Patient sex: M
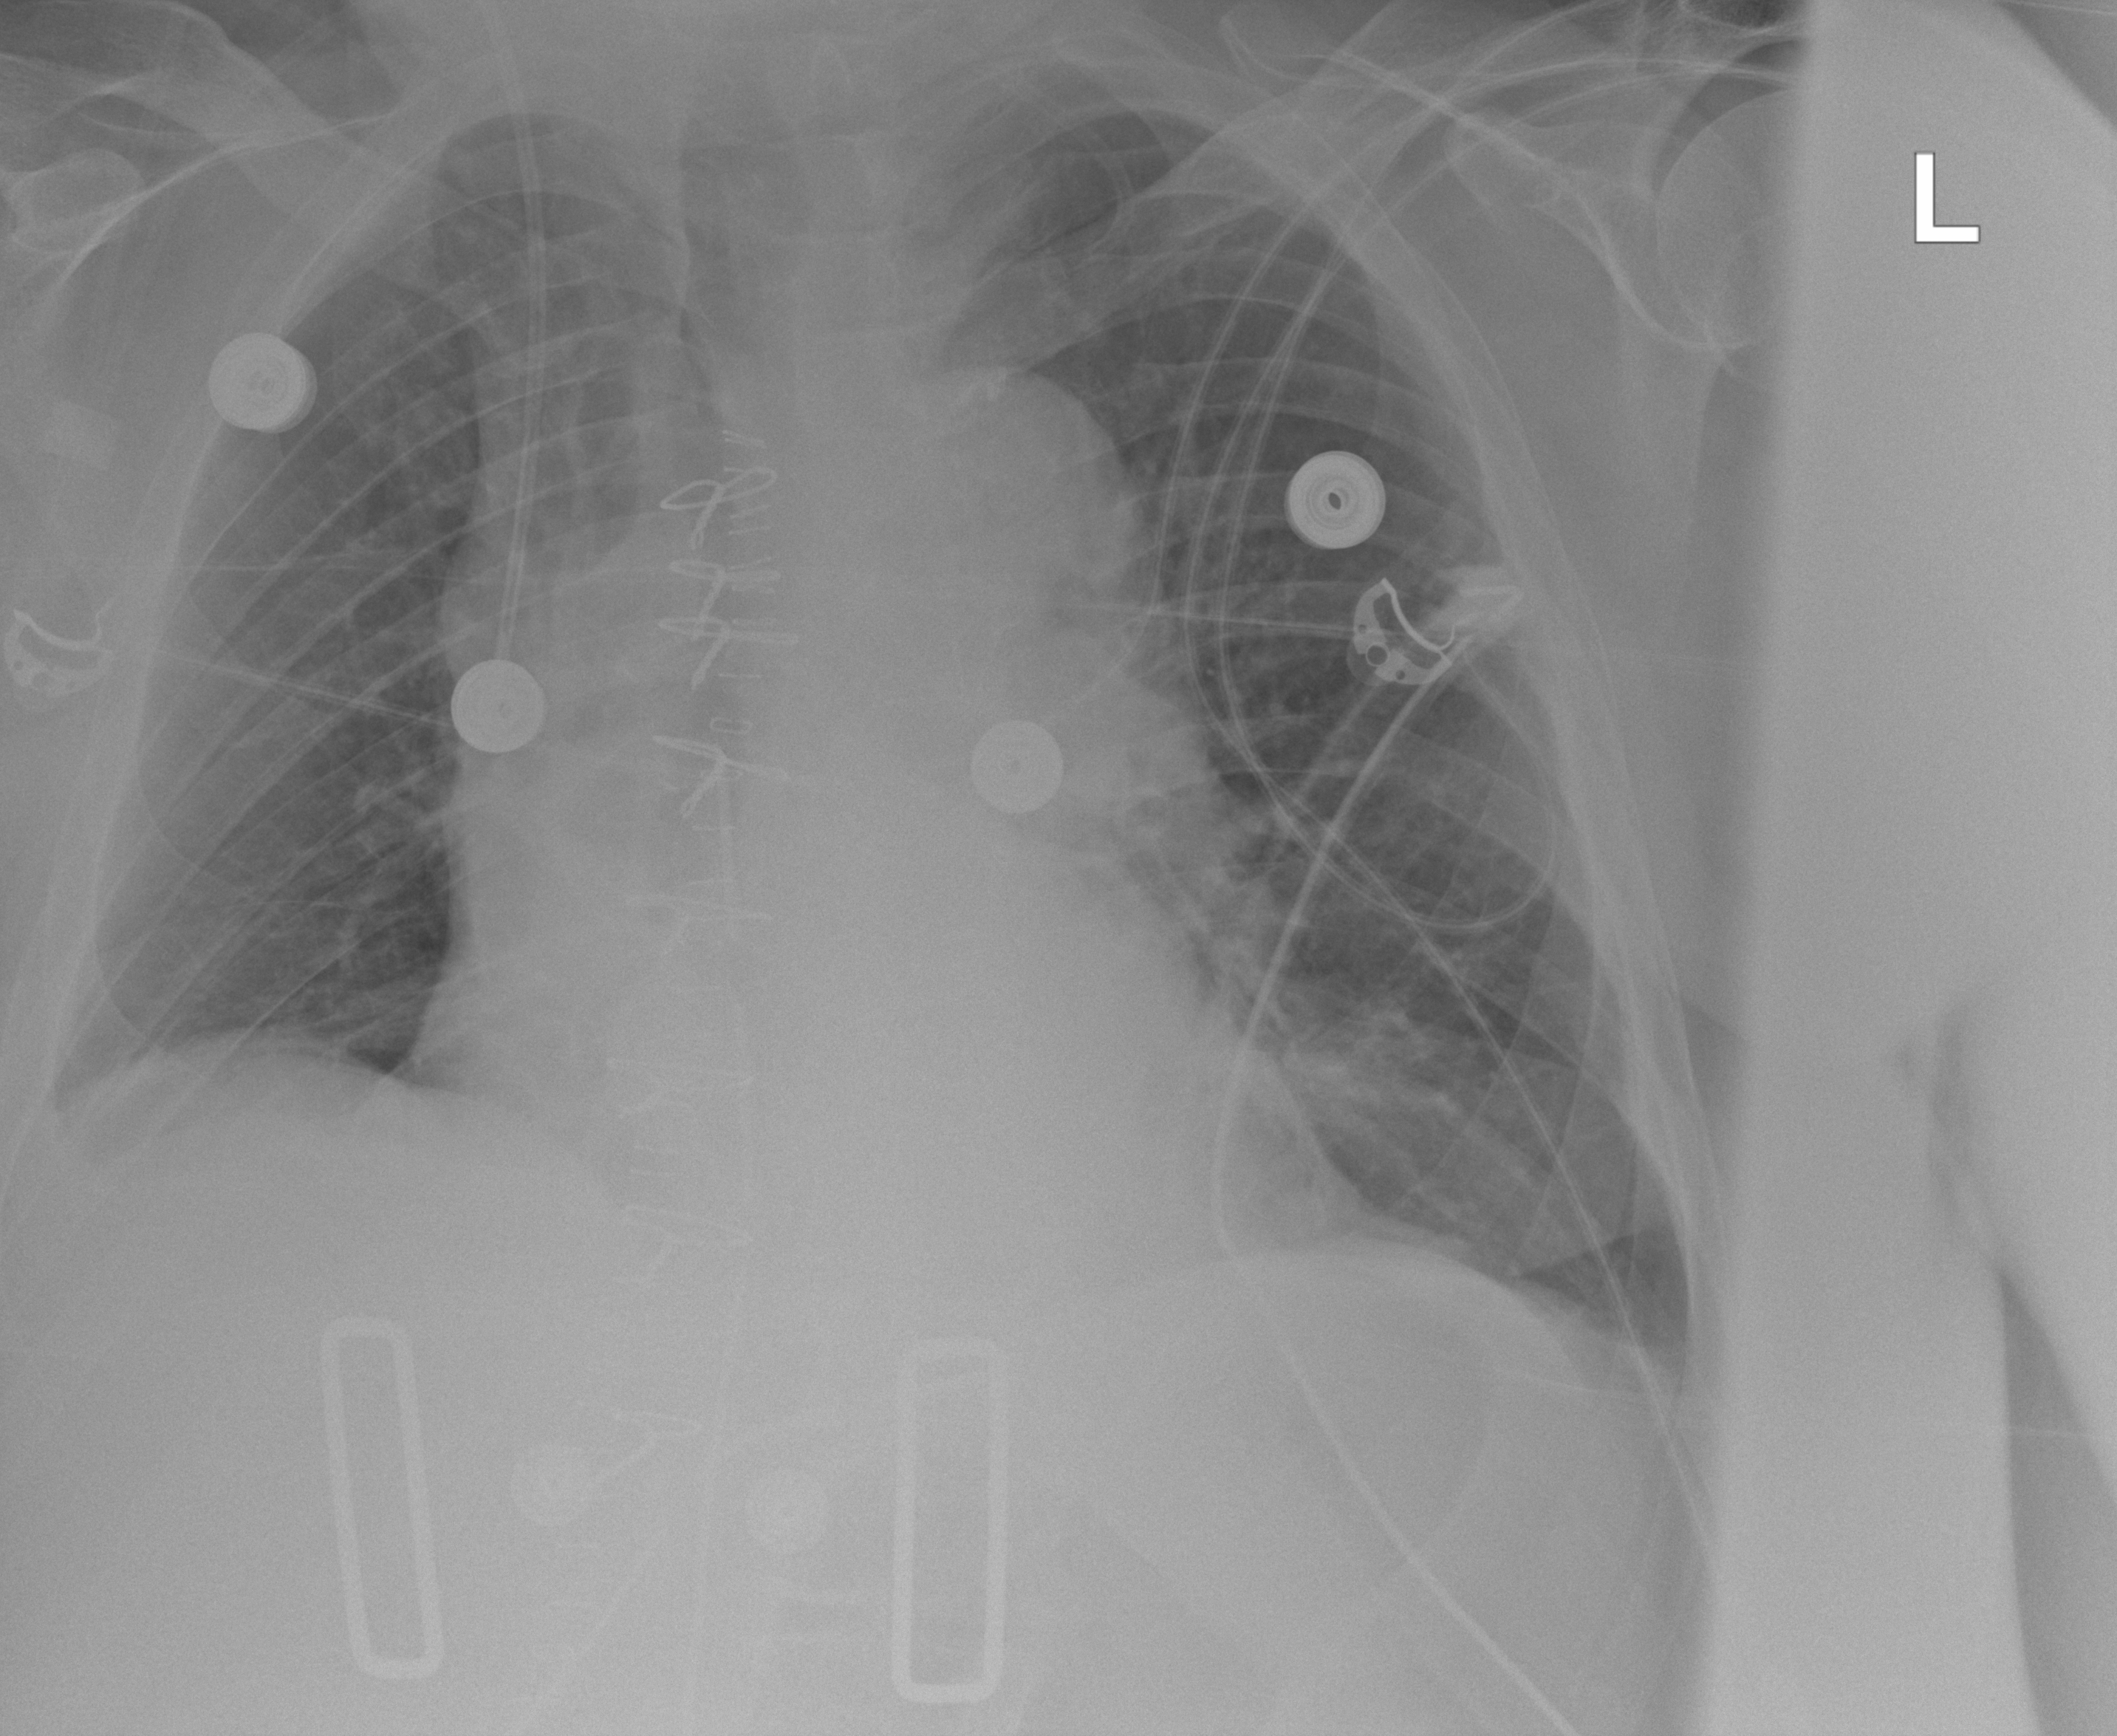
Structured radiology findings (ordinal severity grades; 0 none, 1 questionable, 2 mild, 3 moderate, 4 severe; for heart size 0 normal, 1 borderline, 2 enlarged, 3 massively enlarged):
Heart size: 2
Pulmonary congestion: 1
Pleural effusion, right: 2
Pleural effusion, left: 0
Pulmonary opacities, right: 0
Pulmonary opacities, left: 0
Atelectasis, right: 0
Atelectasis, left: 0